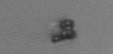
Label: detritus